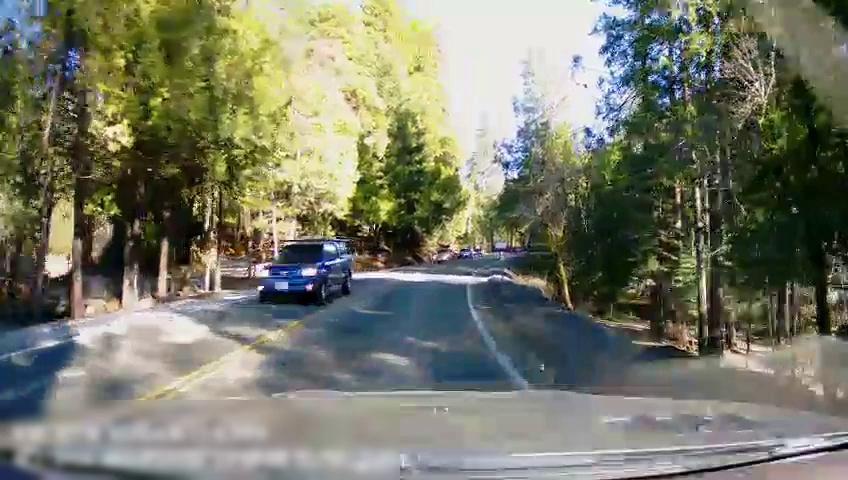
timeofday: Day
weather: Sunny
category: Drivable Space
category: Vehicles | SUV
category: Vehicles | Car
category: Vehicles | Car
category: Lanes | Alternate Lane
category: Lanes | Opposite Lane
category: Lanes | Current Lane
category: Lanes | Opposite Lane